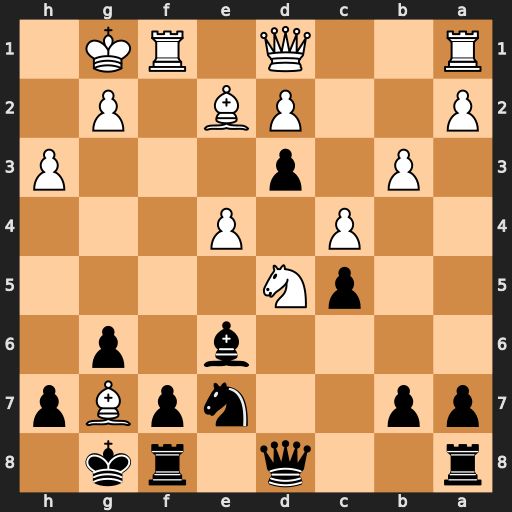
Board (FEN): r2q1rk1/pp2npBp/4b1p1/2pN4/2P1P3/1P1p3P/P2PB1P1/R2Q1RK1
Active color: b
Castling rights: -
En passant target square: -
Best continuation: dxe2 Qxe2 Kxg7